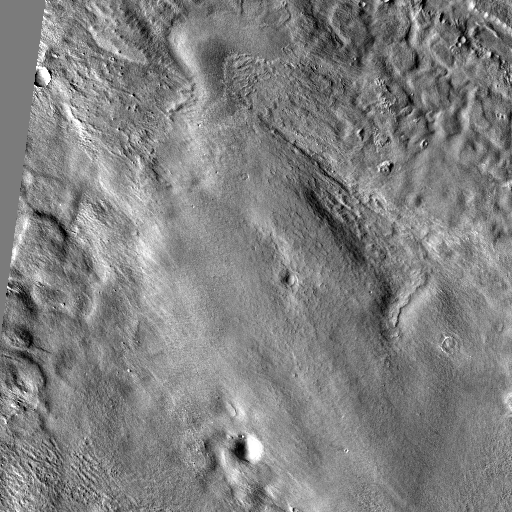
Crater classes present: Background, Other, Buried